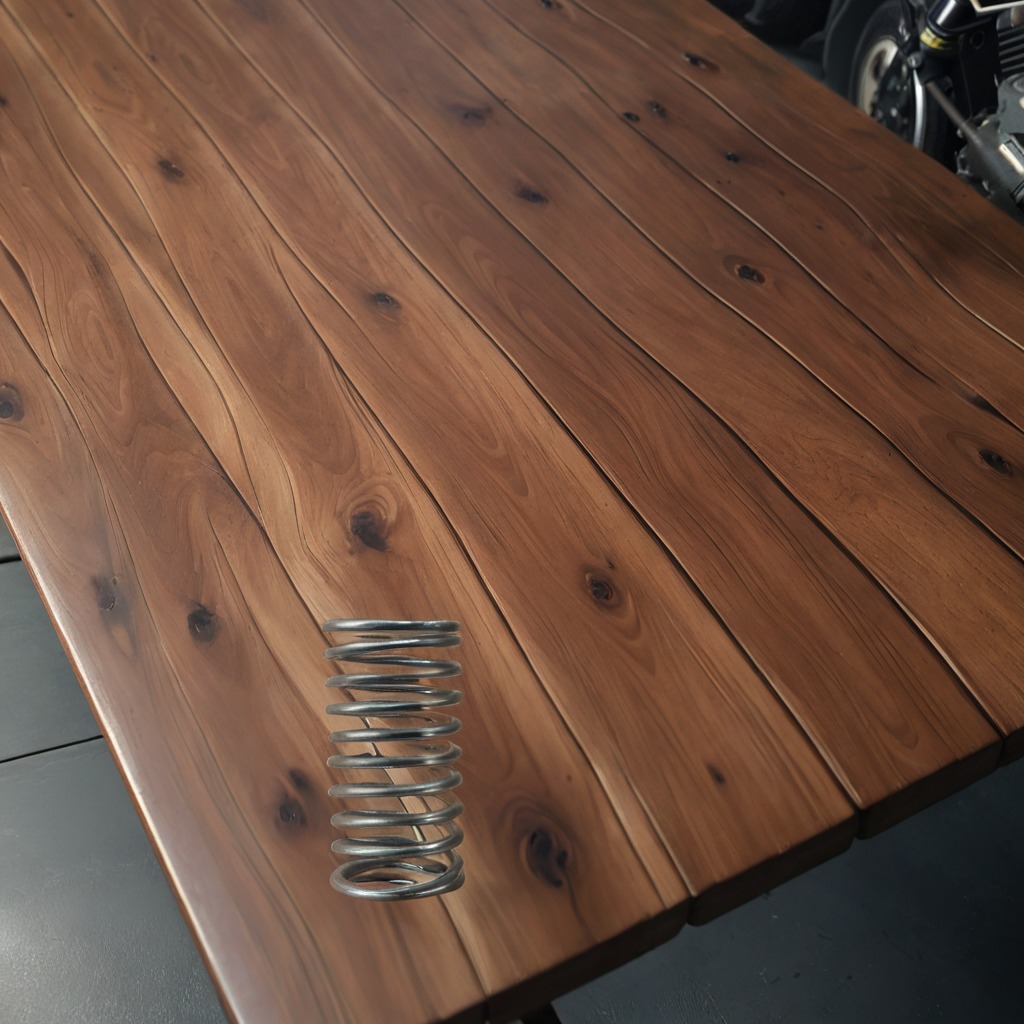
A coiled metal spring is lying on the wooden table in the vintage motorcycle garage.